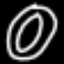
Label: donut